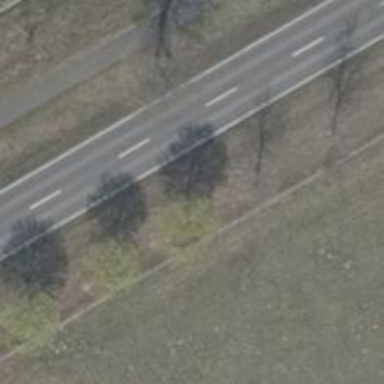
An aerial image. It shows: Avenue of deciduous broadleaved trees.